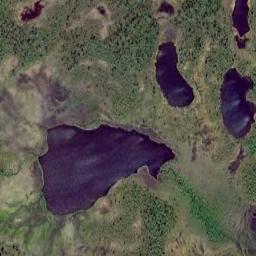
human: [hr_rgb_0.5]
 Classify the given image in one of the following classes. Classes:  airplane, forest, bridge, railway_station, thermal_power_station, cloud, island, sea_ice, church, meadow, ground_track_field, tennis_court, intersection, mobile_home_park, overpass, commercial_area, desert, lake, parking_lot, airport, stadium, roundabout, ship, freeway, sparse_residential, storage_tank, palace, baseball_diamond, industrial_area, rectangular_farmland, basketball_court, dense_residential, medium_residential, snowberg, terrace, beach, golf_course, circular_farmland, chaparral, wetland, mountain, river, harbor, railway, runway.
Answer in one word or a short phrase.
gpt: lake